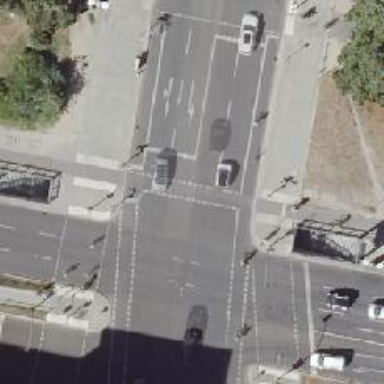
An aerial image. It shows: Tertiary road with asphalt surface. It has separate sidewalks and exclusive cycle lanes marked with lane markings.